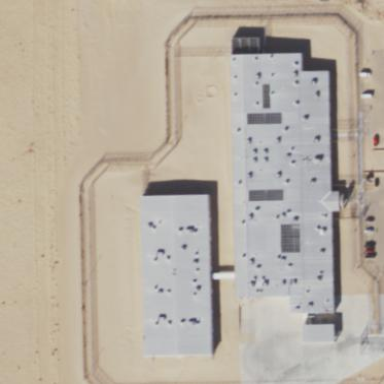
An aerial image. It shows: Prison.